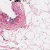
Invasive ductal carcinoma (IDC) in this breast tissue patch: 0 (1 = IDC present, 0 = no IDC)